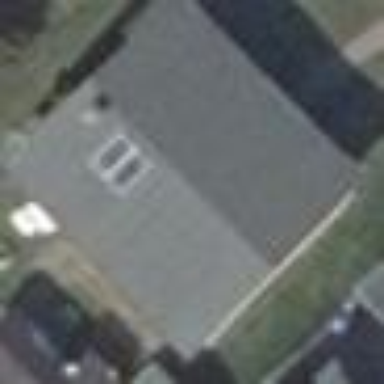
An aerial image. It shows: Detached building with gabled roof.